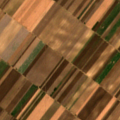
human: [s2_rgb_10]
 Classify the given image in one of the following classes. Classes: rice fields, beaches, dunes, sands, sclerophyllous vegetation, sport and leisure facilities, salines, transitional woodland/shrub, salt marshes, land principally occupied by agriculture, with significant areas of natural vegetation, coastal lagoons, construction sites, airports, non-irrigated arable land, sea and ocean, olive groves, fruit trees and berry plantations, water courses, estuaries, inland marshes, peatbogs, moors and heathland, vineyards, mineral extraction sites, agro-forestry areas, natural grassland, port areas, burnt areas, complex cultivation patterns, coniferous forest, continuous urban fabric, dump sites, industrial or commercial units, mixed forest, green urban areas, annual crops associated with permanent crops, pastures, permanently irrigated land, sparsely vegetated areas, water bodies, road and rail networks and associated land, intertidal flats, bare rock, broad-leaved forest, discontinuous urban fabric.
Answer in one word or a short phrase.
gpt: non-irrigated arable land